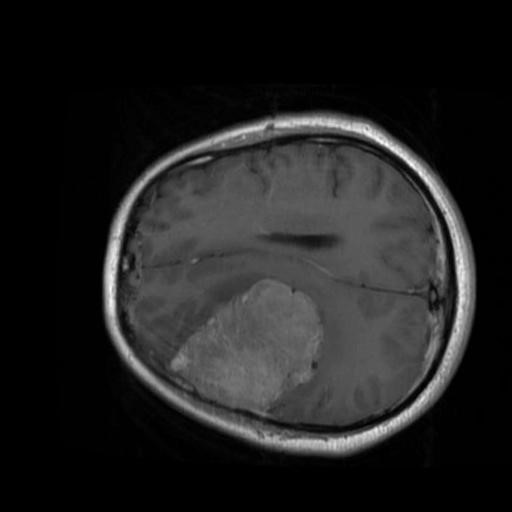
Label: brain_menin